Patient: sex M, age 38
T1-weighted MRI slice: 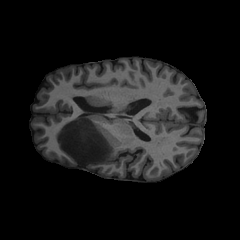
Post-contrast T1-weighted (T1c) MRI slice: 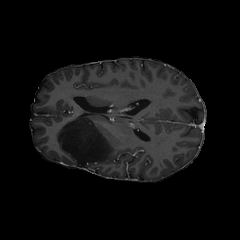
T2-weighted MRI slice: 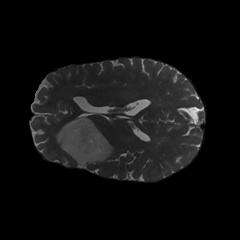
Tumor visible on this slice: yes
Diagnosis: Astrocytoma, IDH-mutant
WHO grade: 3